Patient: sex M, age 61
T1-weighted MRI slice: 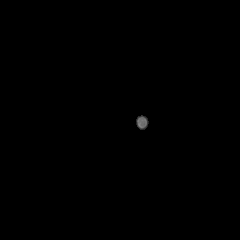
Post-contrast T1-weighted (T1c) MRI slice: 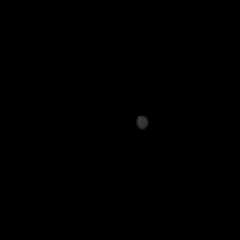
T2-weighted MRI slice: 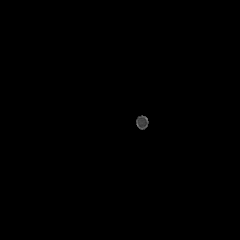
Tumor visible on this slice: no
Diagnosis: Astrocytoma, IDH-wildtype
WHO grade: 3